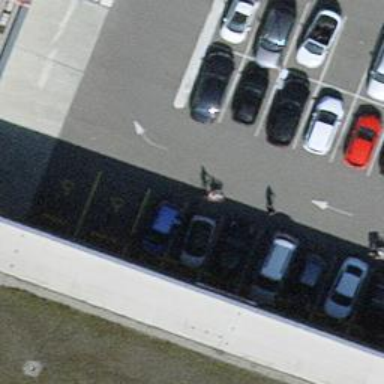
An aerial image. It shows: Bicycle parking facility.